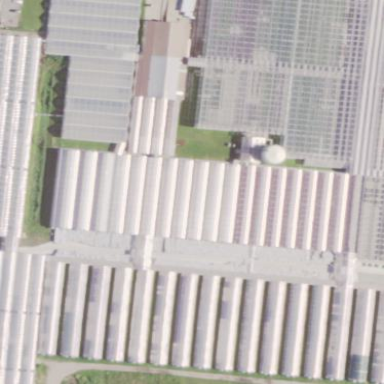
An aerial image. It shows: Greenhouse used for horticulture.